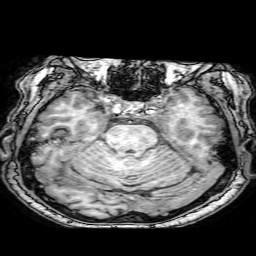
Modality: T1w
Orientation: coronal
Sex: male
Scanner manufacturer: philips
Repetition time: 0.008213 s
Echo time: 0.00377 s